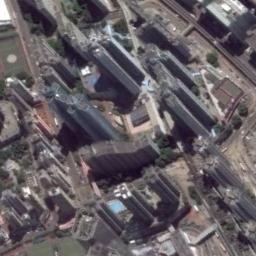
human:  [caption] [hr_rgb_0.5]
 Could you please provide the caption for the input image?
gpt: In a business district there are many buildings of different heights and heights and several roads with many cars and some trees .

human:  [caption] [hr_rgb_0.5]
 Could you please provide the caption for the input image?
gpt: A commercial area with lots of unevenness buildings is surrounded by some roads .

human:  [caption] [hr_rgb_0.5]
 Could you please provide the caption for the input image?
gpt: The buildings vary in height .

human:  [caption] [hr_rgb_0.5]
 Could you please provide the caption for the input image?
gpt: The commercial area is consist of many tall buildings .

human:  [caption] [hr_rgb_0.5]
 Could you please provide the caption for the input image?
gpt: There are buildings of different height on a commercial area .